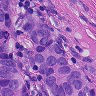
Metastatic tissue present: yes